Field crop: tomato
Growth stage: 1
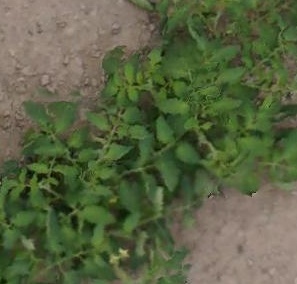
Species: tomato